Aerial crown-view tile of a tropical tree (Barro Colorado Island, Panama), acquired 20241112:
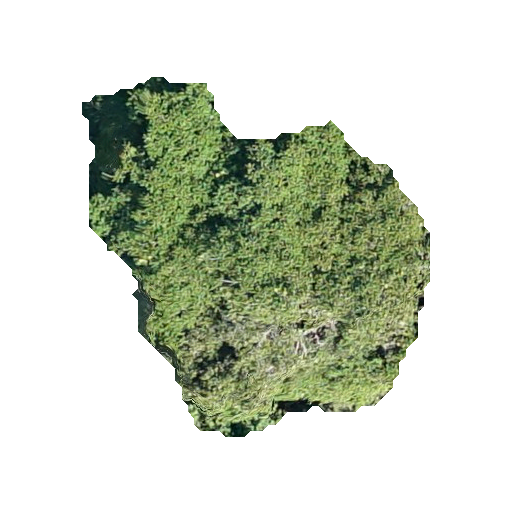
Species: Tachigali panamensis
GBIF accepted scientific name: Tachigali panamensis
Crown area: 130.827 m²